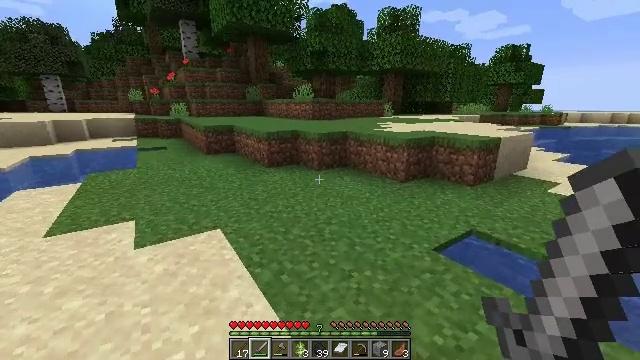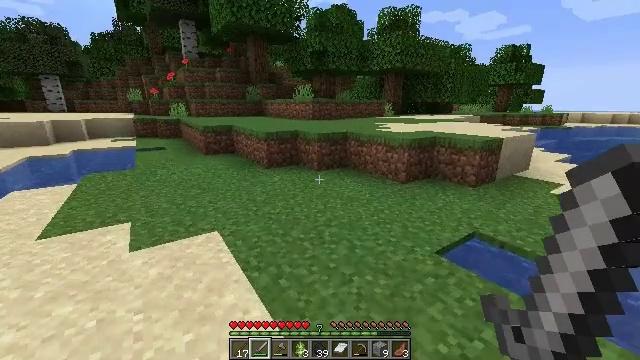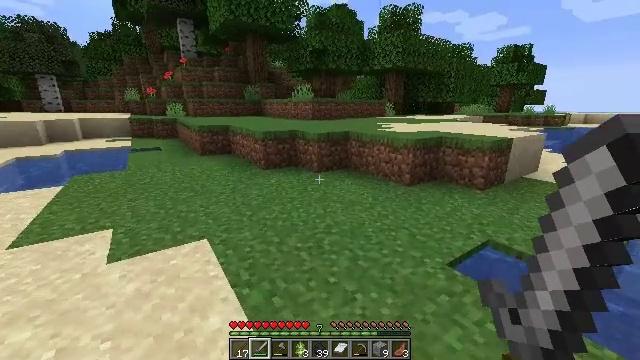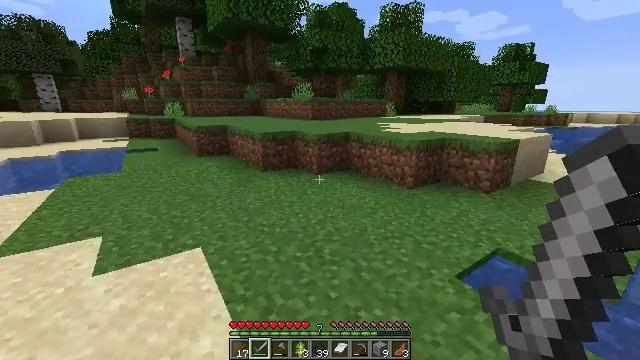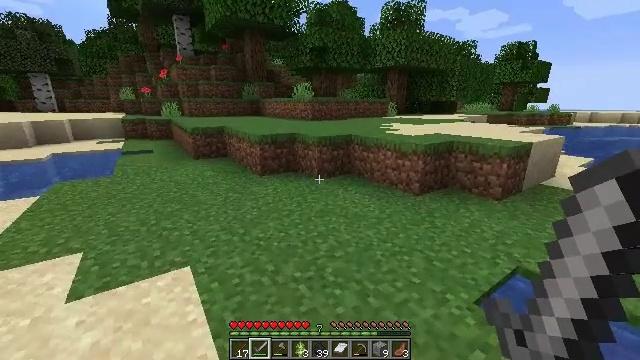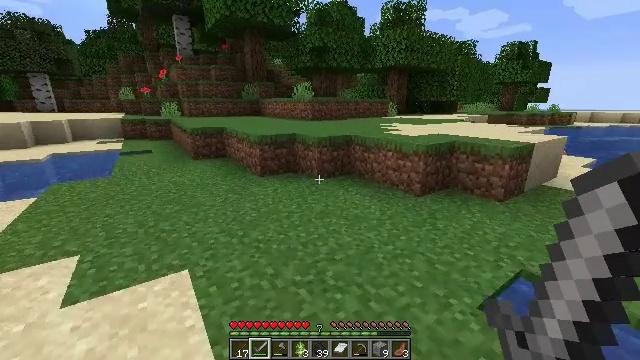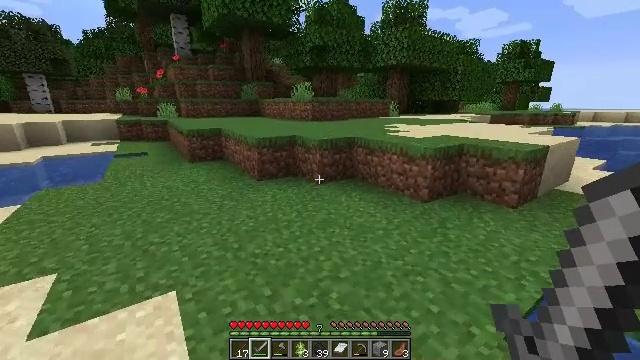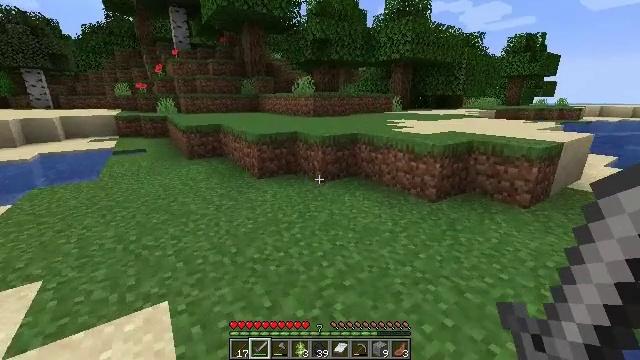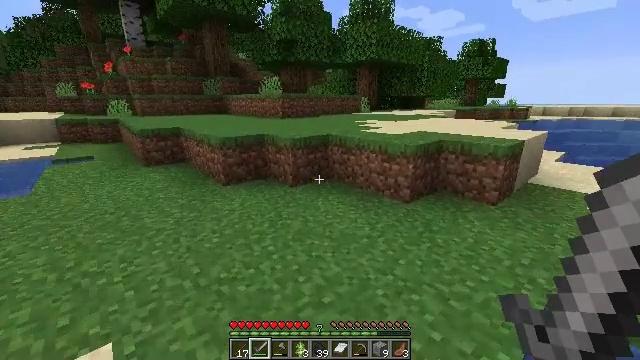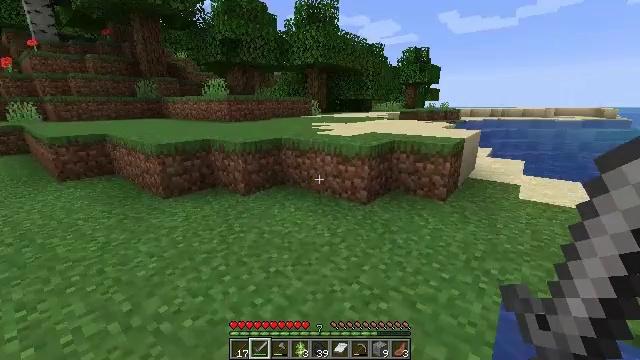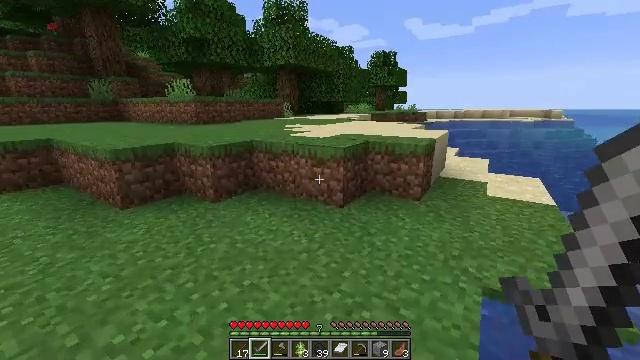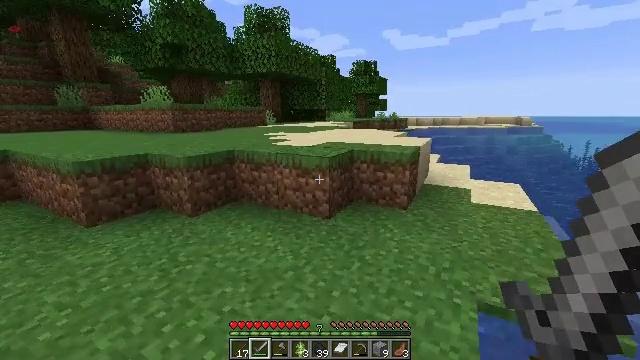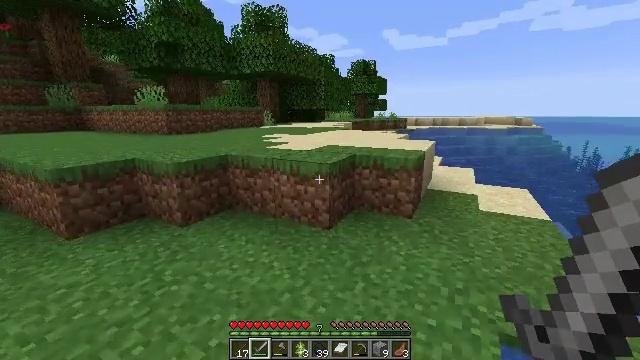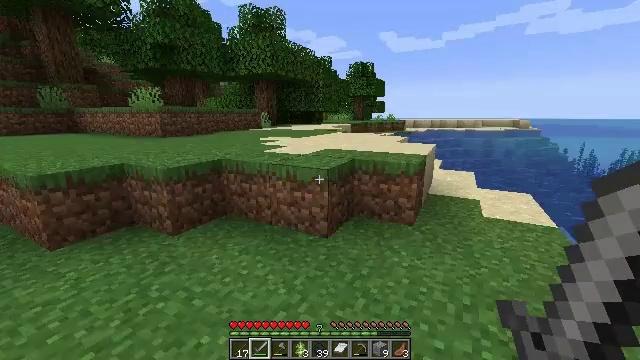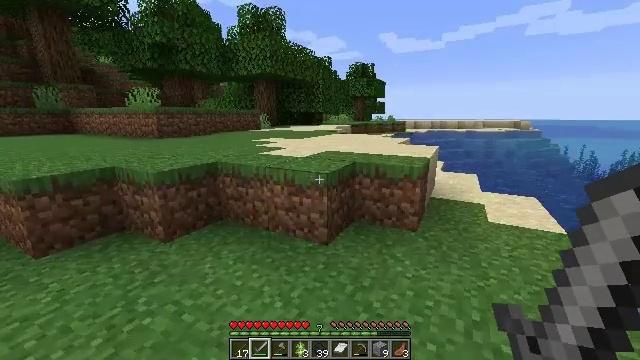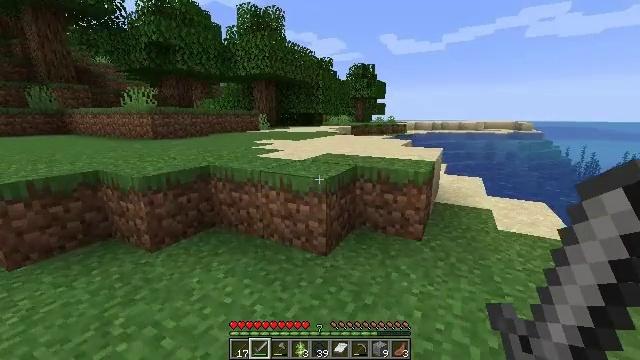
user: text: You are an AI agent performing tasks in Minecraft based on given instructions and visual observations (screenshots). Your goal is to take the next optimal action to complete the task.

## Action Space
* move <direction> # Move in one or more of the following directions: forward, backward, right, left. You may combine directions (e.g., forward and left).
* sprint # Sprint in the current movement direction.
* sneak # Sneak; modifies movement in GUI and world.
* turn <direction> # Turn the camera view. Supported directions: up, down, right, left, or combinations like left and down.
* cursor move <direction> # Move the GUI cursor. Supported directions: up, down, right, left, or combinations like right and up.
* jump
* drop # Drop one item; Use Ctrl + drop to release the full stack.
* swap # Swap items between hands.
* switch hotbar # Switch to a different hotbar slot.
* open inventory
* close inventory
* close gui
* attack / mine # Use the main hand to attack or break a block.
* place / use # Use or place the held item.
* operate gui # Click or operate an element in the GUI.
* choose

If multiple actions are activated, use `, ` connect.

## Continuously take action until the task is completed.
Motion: motion action
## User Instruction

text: Dig through stone to find iron ore.
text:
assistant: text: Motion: move forward
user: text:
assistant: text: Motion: move forward
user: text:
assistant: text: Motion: move forward
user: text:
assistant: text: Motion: move forward
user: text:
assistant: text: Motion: move forward
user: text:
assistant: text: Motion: move forward
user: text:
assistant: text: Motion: move forward, turn down
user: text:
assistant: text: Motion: move forward, turn right
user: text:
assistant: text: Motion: move forward, turn right
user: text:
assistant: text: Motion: move forward, turn right
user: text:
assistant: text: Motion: move forward, turn right and up
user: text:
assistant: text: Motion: move forward
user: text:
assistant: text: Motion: move forward
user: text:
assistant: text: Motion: move forward
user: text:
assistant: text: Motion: move forward
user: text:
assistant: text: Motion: move forward
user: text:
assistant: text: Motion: move forward, sprint
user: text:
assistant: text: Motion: move forward, sprint
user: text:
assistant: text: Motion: move forward, sprint
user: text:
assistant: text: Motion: move forward, sprint
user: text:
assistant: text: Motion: move forward, sprint
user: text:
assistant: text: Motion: move forward, sprint
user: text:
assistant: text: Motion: move forward, sprint
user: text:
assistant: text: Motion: move forward, sprint
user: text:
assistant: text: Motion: move forward, sprint
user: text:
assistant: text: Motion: move forward, sprint, jump
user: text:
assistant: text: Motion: move forward, sprint, turn left, jump
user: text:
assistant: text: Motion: move forward, sprint, turn left and up, jump
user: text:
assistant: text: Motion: move forward, sprint, turn left, jump
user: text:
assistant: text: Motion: move forward, sprint, turn left, jump